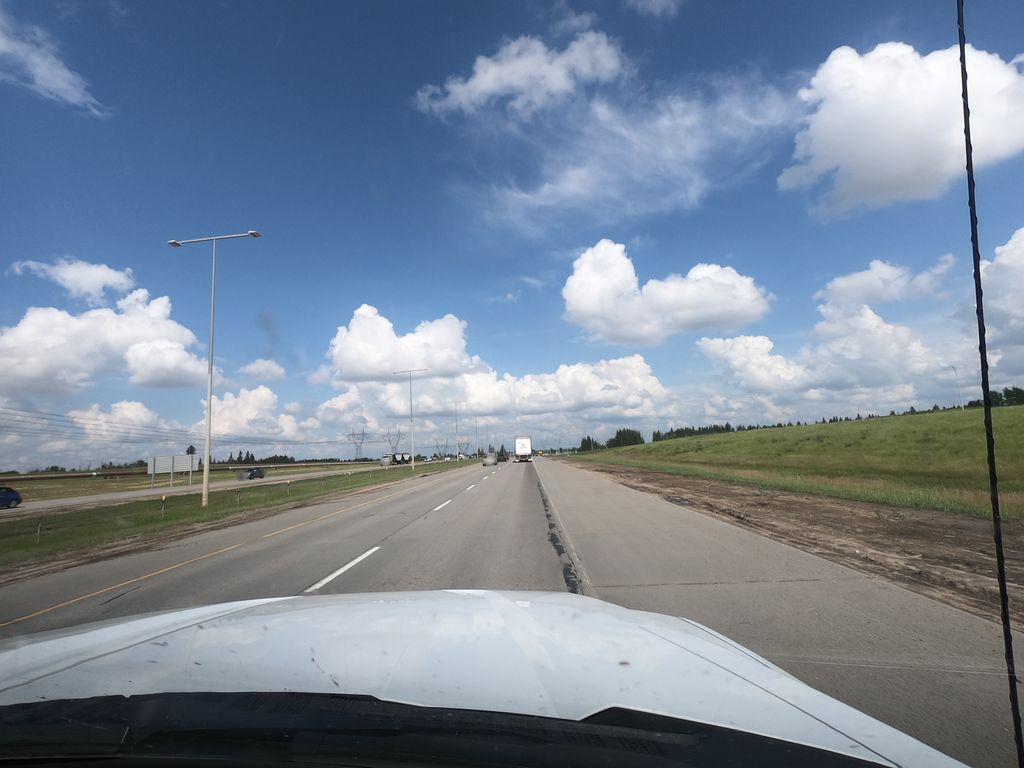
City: edmonton